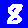
Digit: 8